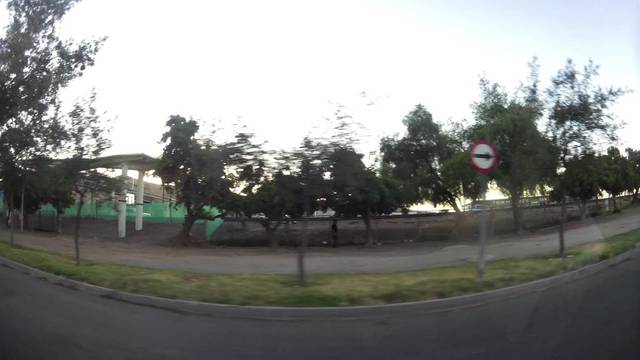
Region: Chile
Coordinates: -33.581, -70.713